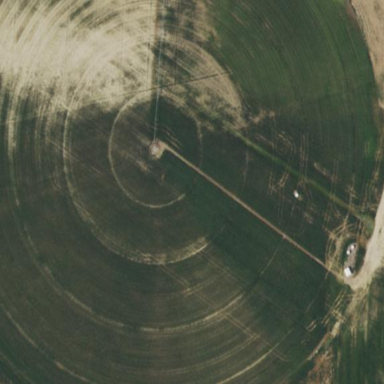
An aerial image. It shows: Farmland with pivot irrigation system.